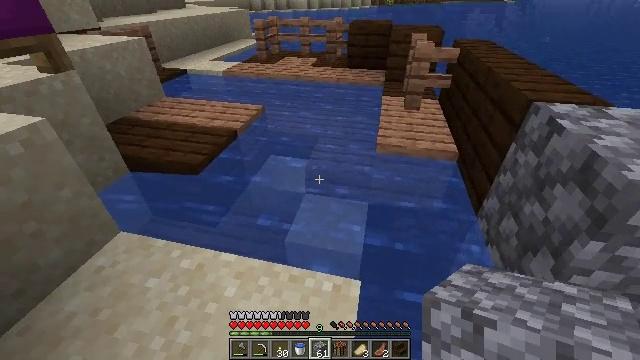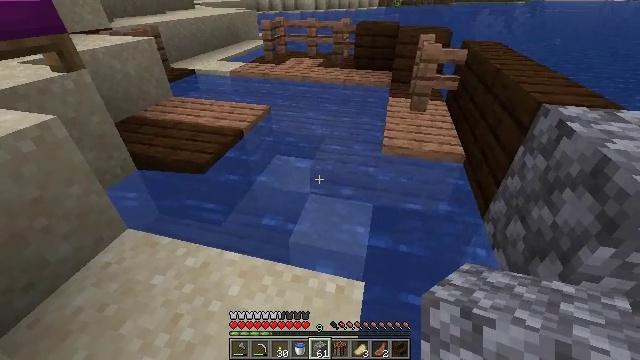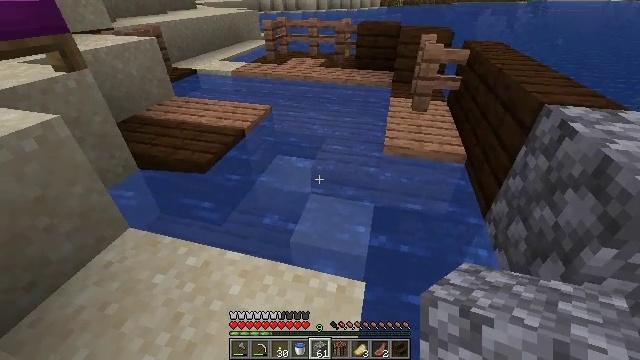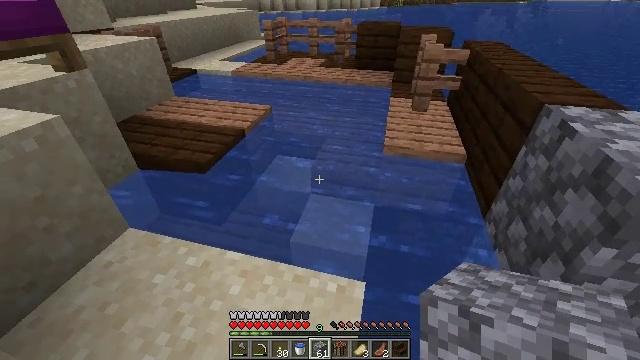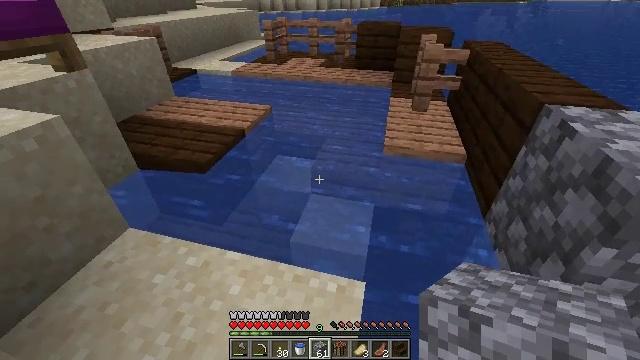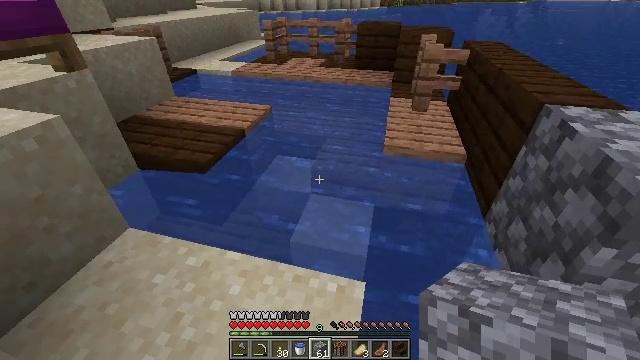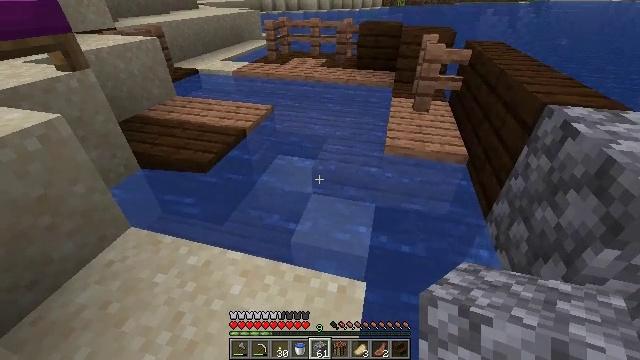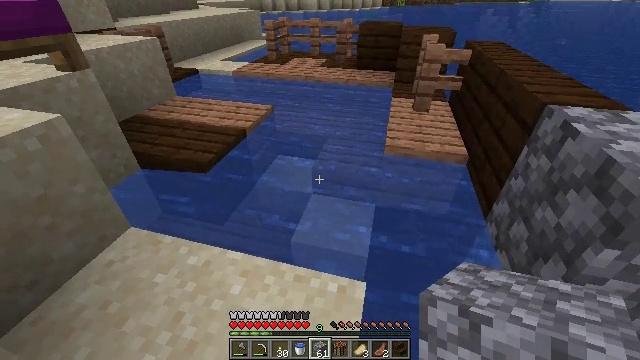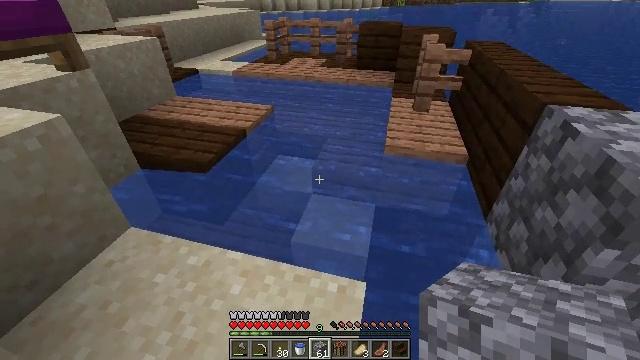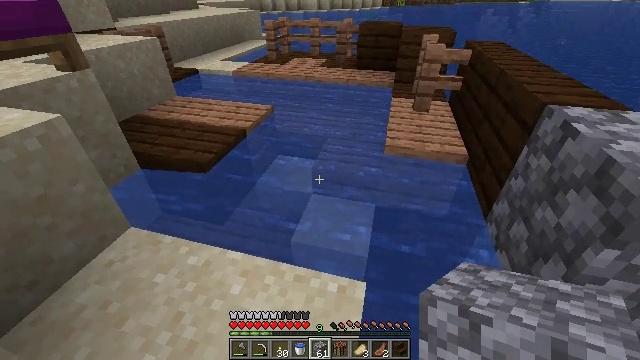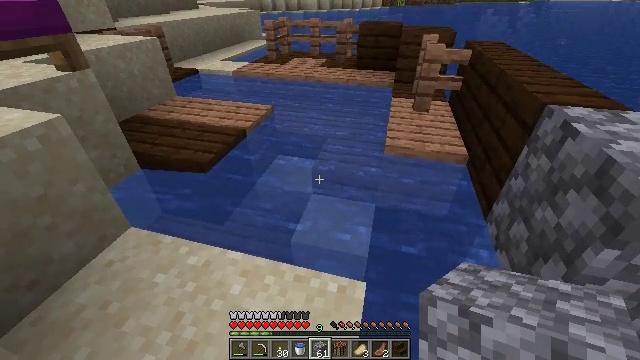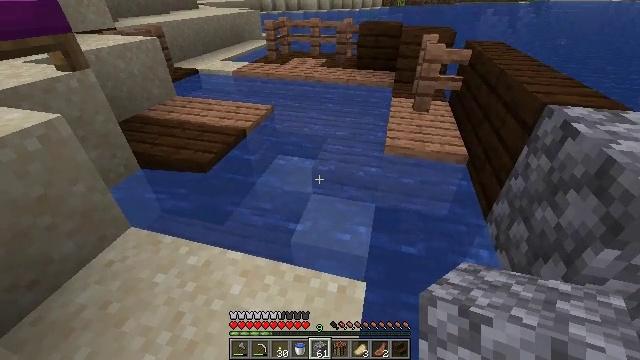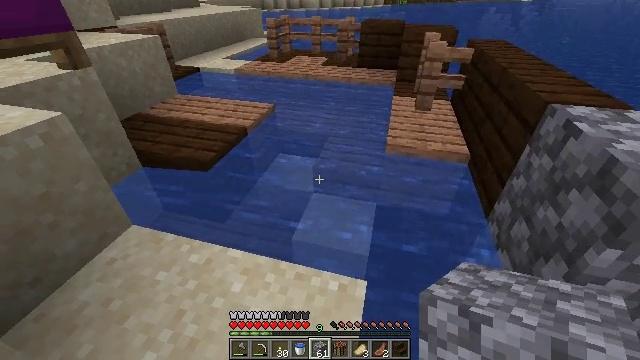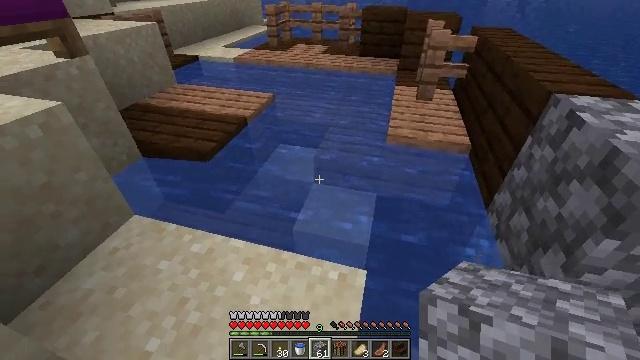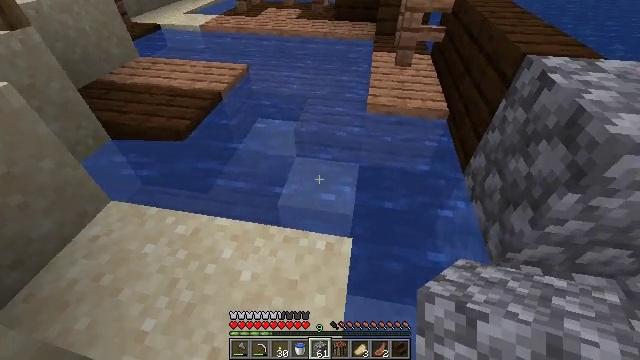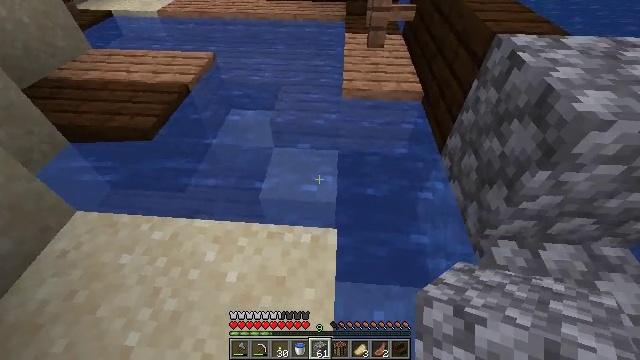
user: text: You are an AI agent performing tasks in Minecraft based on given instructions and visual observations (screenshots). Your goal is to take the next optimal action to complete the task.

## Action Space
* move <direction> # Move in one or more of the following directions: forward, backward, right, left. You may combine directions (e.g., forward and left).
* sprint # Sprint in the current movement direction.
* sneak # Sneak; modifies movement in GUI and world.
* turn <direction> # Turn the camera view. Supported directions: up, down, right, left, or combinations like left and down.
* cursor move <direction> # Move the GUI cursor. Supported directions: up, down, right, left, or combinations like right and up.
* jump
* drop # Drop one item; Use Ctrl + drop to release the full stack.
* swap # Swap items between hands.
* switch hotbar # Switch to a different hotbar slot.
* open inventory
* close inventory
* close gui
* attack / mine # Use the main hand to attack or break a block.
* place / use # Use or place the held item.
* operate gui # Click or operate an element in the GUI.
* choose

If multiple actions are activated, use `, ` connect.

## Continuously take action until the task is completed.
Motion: motion action
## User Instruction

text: Mine the jungle slab from a structure.
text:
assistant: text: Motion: turn left
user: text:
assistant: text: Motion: no_op
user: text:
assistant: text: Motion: no_op
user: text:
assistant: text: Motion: no_op
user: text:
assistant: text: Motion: no_op
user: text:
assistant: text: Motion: no_op
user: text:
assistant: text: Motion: no_op
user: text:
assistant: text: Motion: no_op
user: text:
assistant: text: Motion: no_op
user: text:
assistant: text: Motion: no_op
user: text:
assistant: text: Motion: no_op
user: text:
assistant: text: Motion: no_op
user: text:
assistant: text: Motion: turn down
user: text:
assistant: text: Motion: turn right and down
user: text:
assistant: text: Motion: move forward, turn right and down
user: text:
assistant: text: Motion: move forward, turn right and down
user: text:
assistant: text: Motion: move forward and move left
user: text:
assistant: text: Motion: move forward and move left, turn right and down
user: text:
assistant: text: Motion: move forward and move left, turn right and down
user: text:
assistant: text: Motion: move forward and move left, turn right and down
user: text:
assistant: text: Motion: move forward, turn right and down
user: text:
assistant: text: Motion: move forward, turn right and down
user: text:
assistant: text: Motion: turn right and down
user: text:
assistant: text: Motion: turn right and down
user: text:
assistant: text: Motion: no_op
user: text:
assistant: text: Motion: no_op
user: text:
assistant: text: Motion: no_op
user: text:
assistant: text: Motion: no_op
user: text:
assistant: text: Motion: no_op
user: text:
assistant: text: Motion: no_op